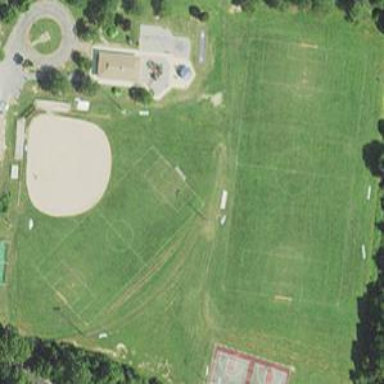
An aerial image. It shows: Baseball pitch for leisure and sports activities.